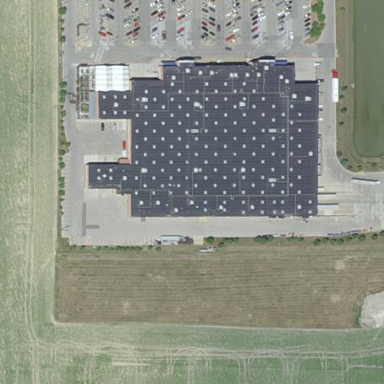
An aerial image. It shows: Retail building housing supermarket.